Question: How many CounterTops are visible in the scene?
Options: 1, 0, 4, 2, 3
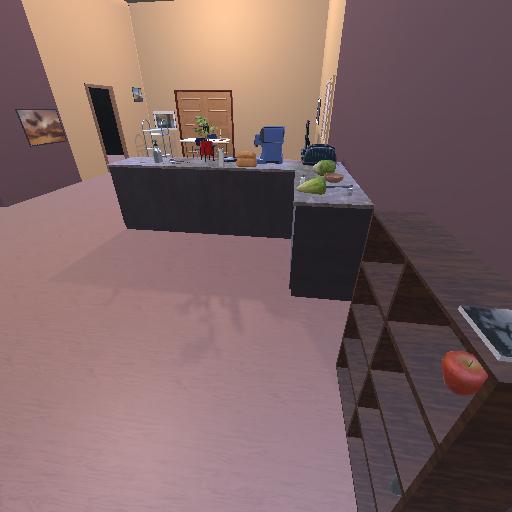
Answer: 1